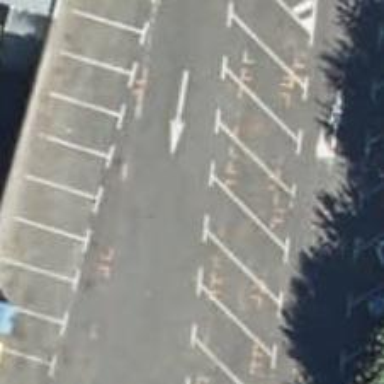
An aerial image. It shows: Parking aisle designated as service road.